Interaction volume radius: 5 \u00c5
Interaction volume height: 25 \u00c5
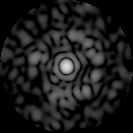
Disorder parameter: 0.8747